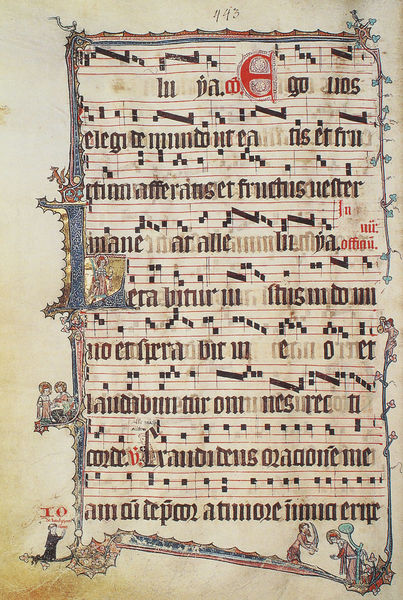
Titel: Graduale
Institution: Köln, Erzbischöfliche Diözesan- und Dombibliothek
Schlagwörter: blau, schwarz, rot, ornament, alt, bibel, figur, gold, blatt, gesang, musik, ranken, farbig, schrift, bilder, papier, rahmung, noten, figuren, notenblatt, buch, initialen, seite, schwert, text, beten, buchseite, pergament, singen, mittelalter, messe, mönch, heilige, handschrift, lied, latein, buchmalerei, illustrationen, choral, notation, manuskript, gregor, illumination, rahnmen, e, l, neumen, handschrifft, perganemt, notenhandschrift, tabulatur, handscrhift